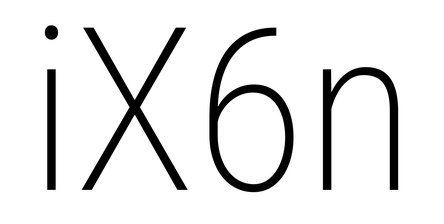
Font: Roboto_Condensed_ExtraLight